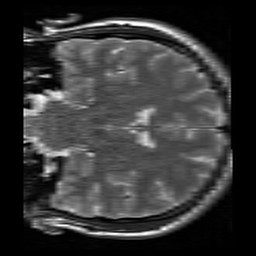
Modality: T2w
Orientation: coronal
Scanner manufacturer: siemens
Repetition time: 3.9 s
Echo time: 0.076 s